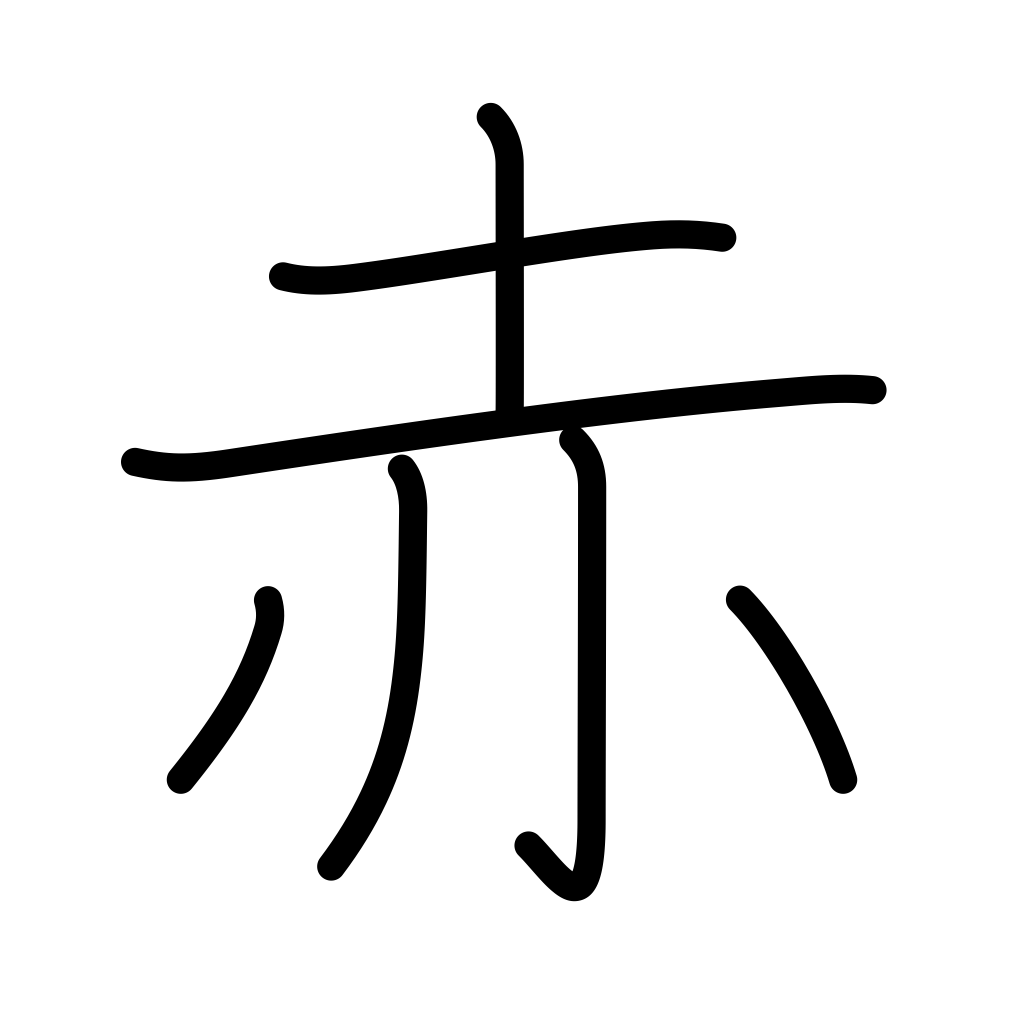
Meaning: red